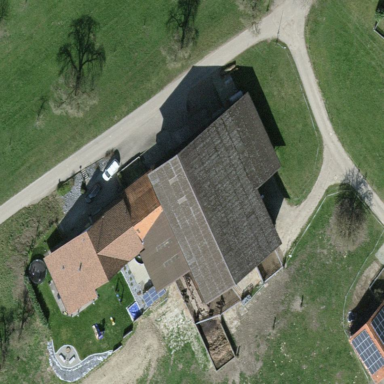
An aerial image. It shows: Farmyard area.